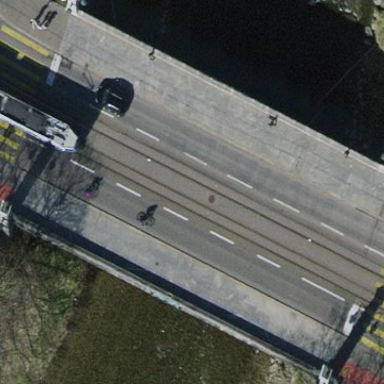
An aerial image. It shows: Bridge with beam structure.